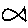
Label: fish